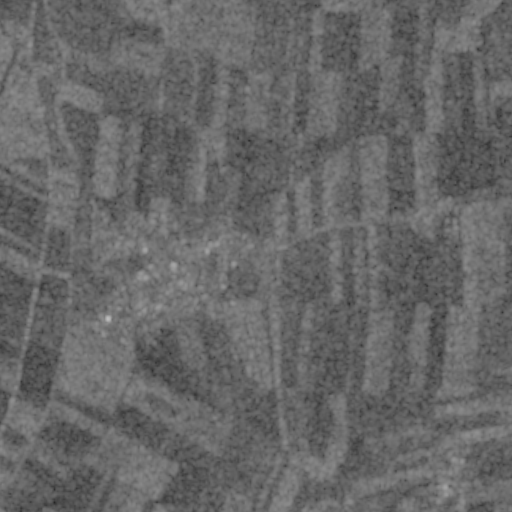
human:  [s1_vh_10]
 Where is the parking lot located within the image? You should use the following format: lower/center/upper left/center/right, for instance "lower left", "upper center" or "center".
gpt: The parking lot is located in the center of the image.
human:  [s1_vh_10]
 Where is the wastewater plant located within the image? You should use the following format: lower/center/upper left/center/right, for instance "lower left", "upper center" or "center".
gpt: The wastewater plant is located in the upper left of the image.
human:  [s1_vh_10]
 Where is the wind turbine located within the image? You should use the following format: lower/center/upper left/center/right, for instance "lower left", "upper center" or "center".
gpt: The wind turbine is located in the upper right of the image.
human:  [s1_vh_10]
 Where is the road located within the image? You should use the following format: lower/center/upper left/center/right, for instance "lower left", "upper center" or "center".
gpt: There is no road in the image.

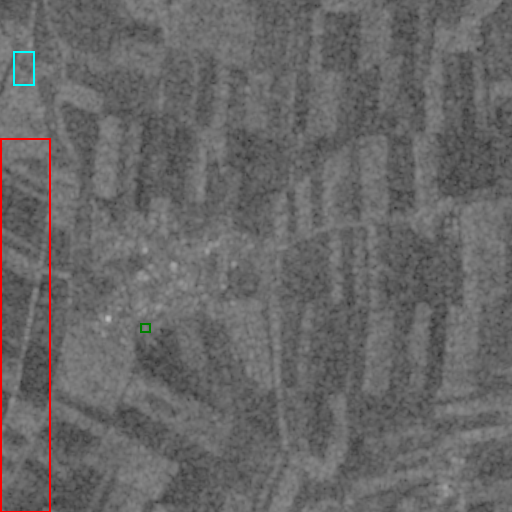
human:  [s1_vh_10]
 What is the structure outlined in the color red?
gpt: The structure outlined in red is a crop field.
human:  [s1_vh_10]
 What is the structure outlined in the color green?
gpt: The structure outlined in green is a park.
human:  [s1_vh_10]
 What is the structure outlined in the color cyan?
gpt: The structure outlined in cyan is a wastewater plant.
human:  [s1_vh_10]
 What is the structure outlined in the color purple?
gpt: There is no purple outline.